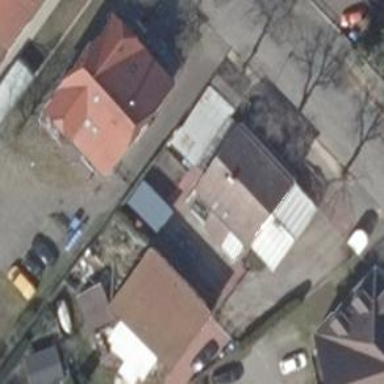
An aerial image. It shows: Building with gabled roof oriented across its structure.